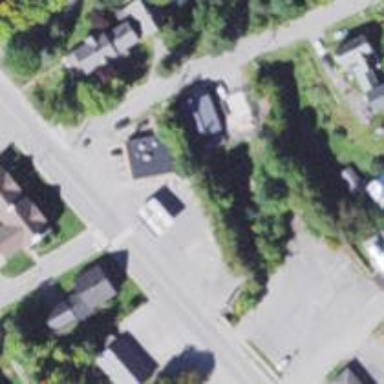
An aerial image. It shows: Convenience shop.